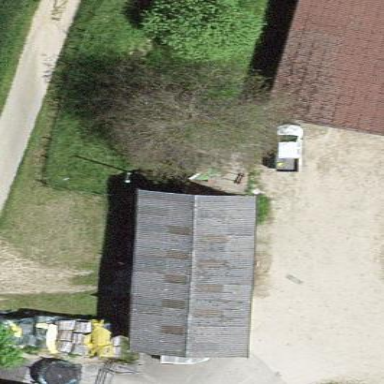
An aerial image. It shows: Farm building.